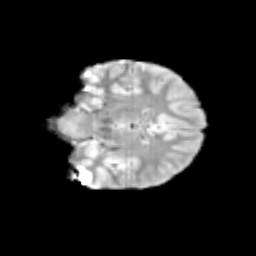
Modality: T2w
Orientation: coronal
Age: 10
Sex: female
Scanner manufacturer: siemens
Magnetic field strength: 3 T
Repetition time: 3.8 s
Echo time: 0.07 s